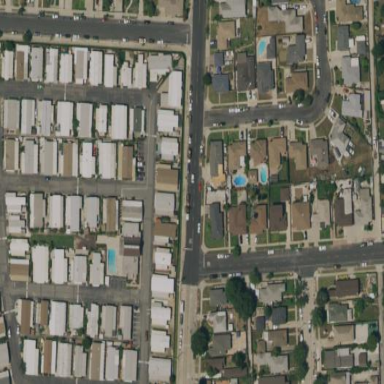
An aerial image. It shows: Residential area known as trailer park.